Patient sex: F
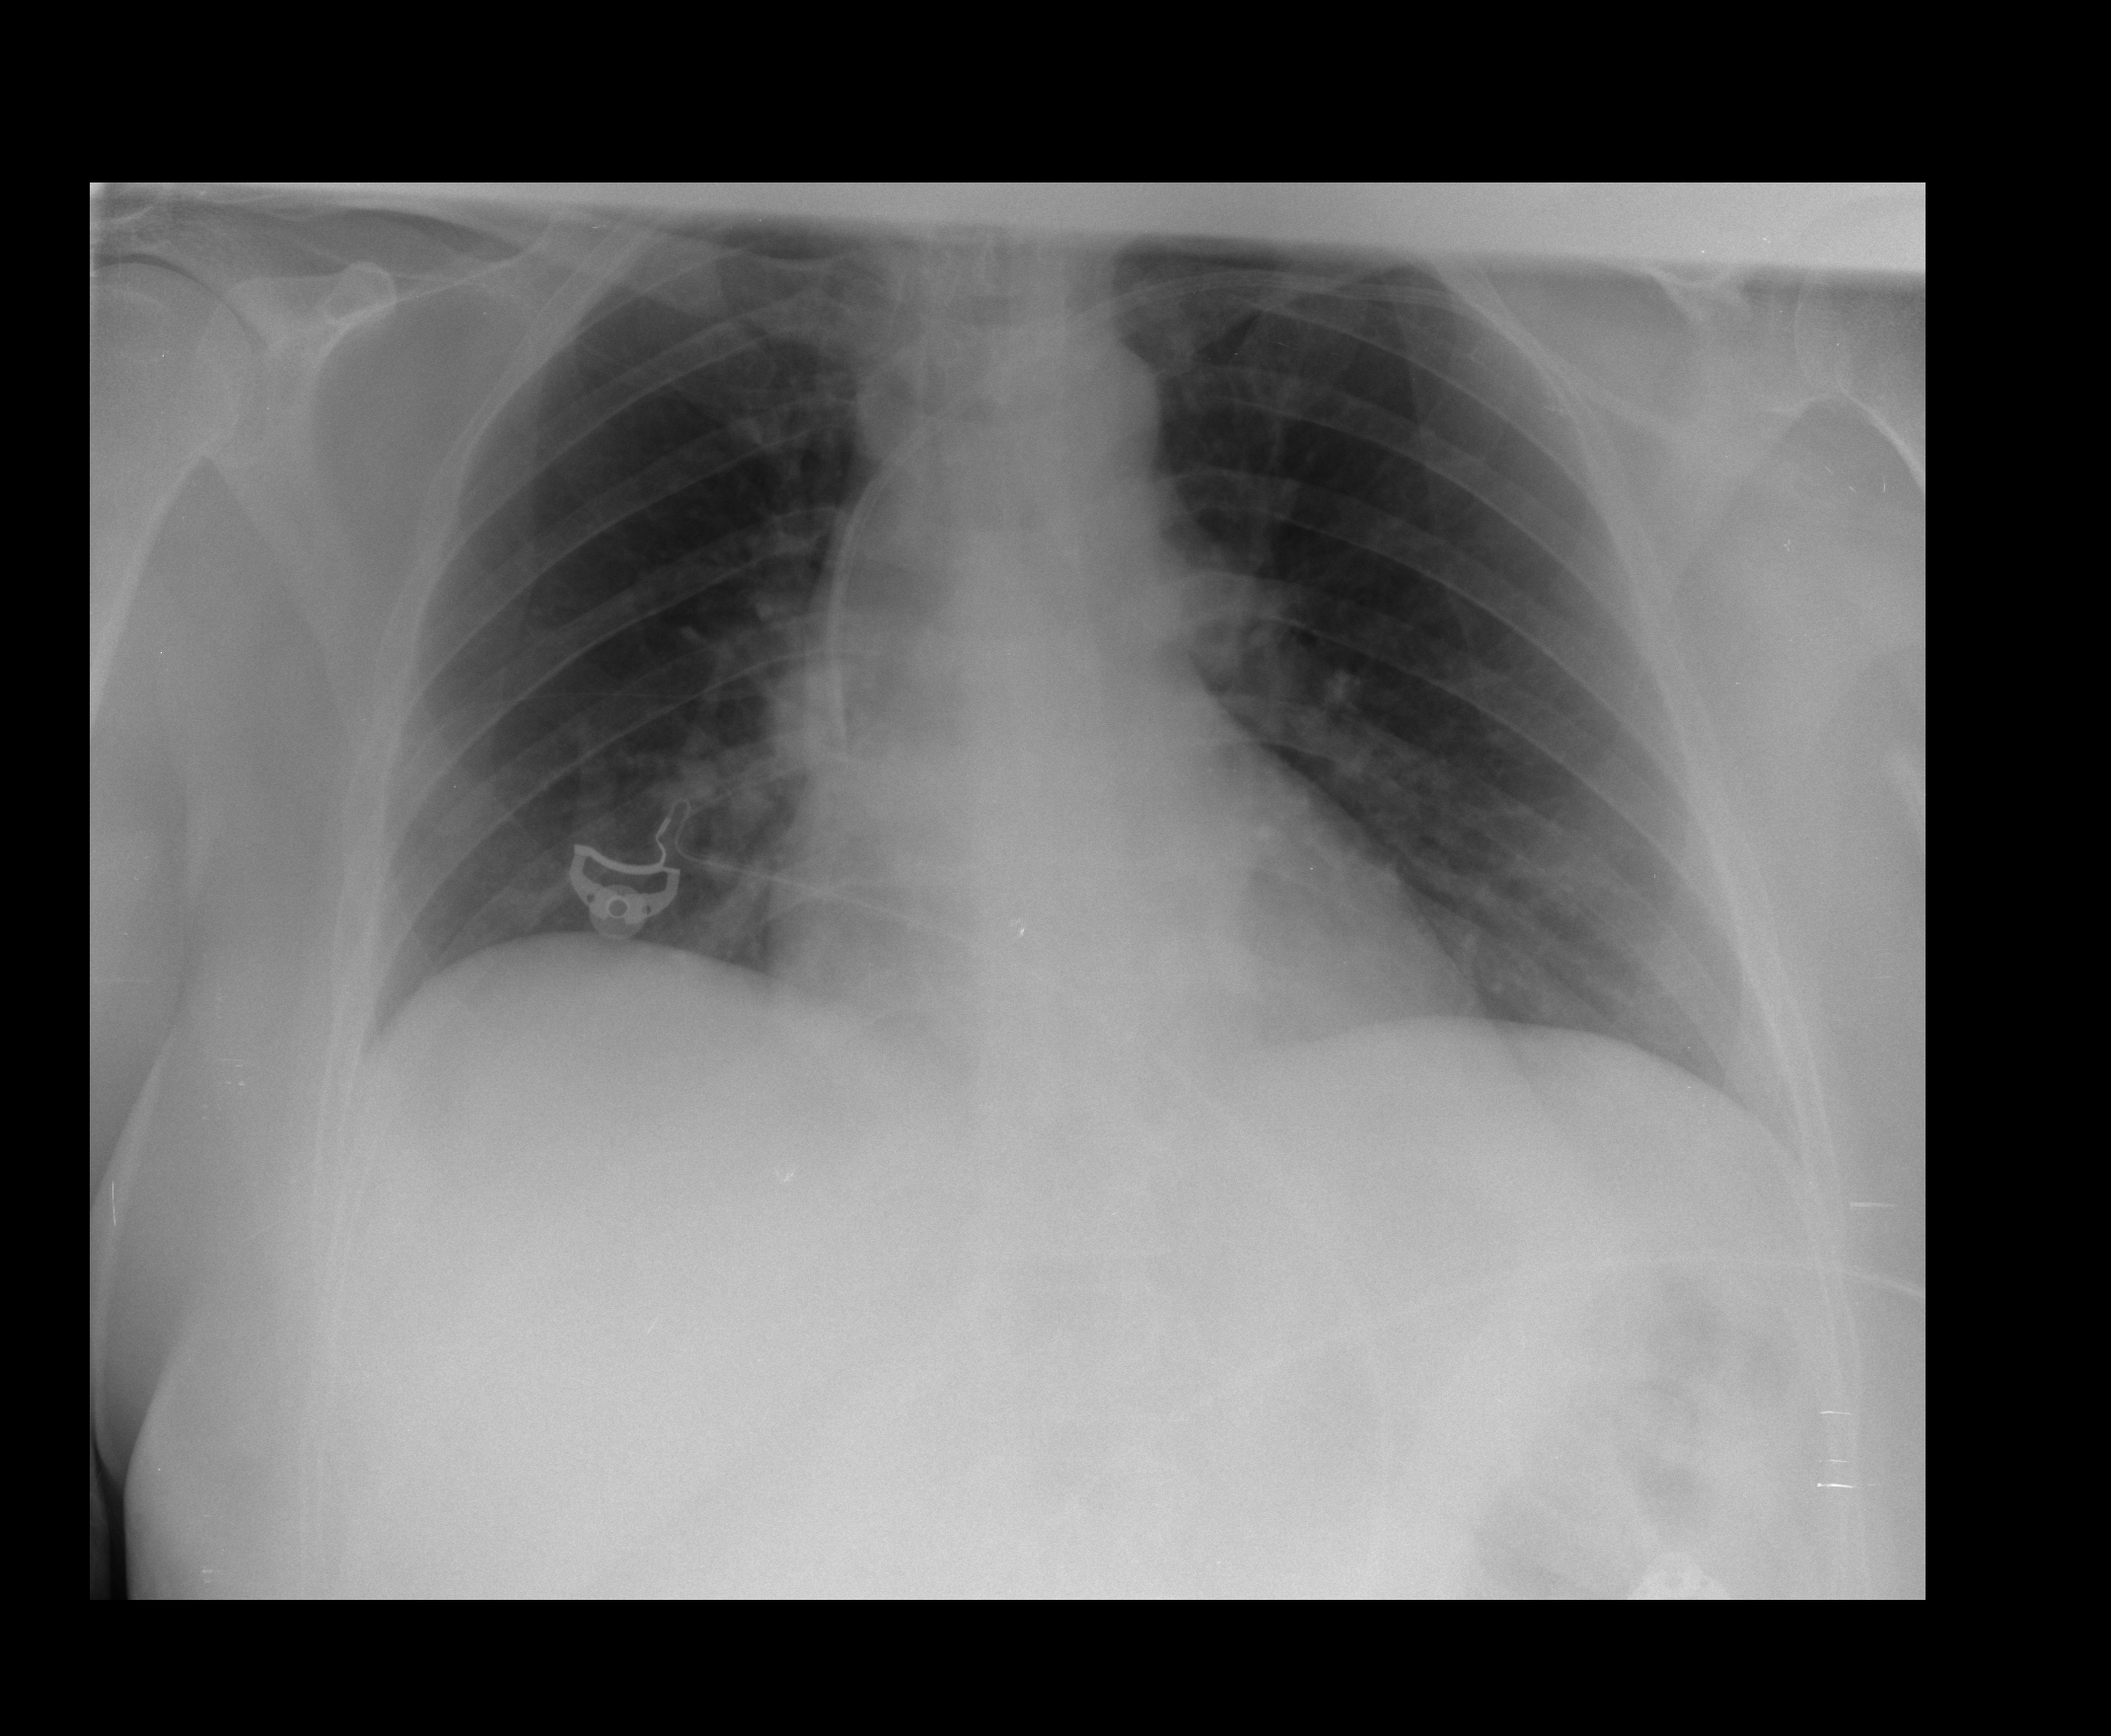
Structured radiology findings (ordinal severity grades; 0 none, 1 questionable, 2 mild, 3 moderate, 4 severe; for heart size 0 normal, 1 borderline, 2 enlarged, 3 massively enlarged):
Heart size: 0
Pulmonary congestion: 2
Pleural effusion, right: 0
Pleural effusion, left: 0
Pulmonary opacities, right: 0
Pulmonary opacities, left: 0
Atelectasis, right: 0
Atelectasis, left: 0